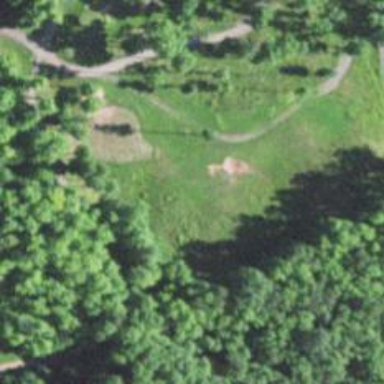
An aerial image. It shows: Golf hole.